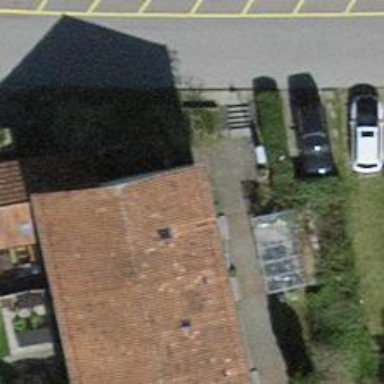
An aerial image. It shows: Building with tiled roof.